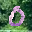
Label: 0